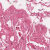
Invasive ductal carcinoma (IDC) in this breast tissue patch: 0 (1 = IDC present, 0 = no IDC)